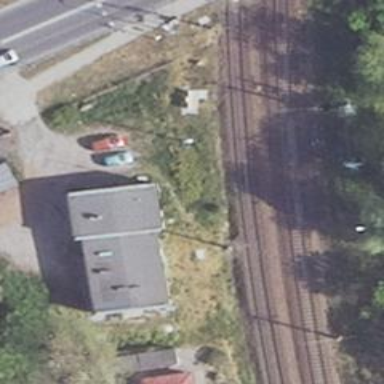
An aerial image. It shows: Railway track with contact lines for electrification.